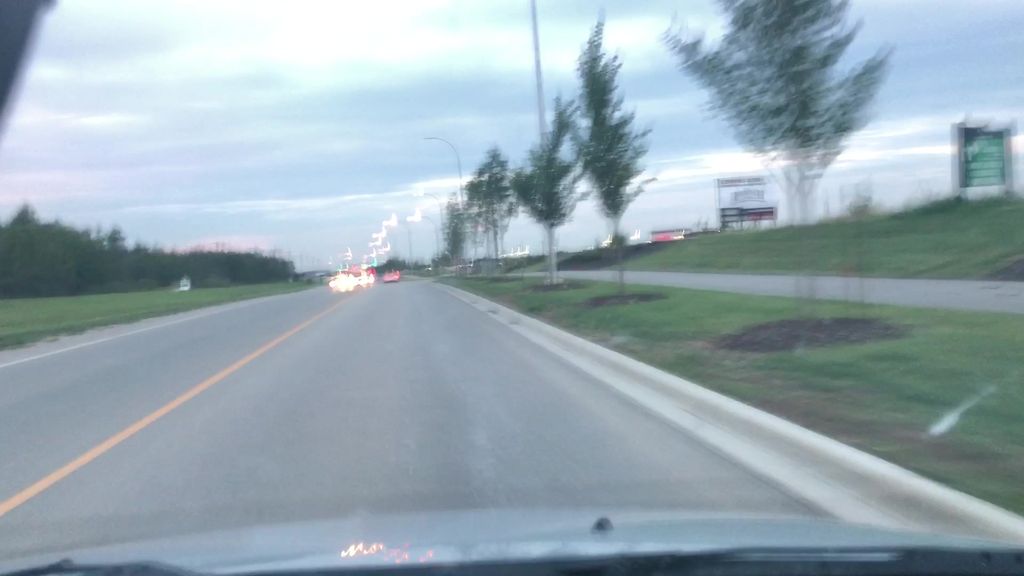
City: edmonton